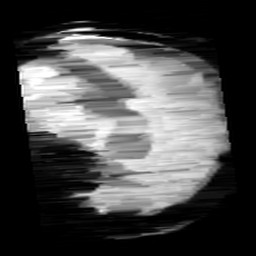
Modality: minIP
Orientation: sagittal
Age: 11
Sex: male
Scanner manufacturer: siemens
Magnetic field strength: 3 T
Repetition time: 0.027 s
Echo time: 0.02 s